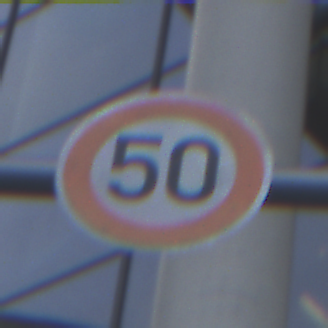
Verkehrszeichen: Geschwindigkeit50
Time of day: SunriseSunset
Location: Outdoor (Urban)
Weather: PartlyCloudy
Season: NotSpecified
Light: Natural